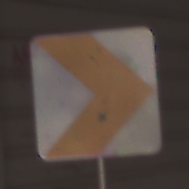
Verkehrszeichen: RichtungstafelnInKurvenKleinLinks
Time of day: MorningAfternoon
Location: Outdoor (Urban)
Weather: Clear
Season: NotSpecified
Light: Natural